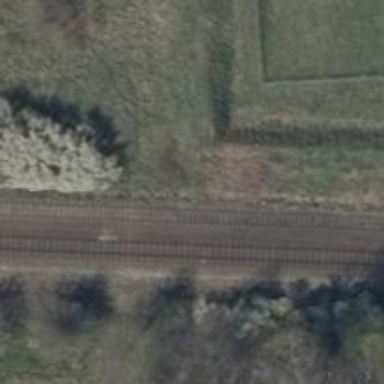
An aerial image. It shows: Signal light at railway crossing.